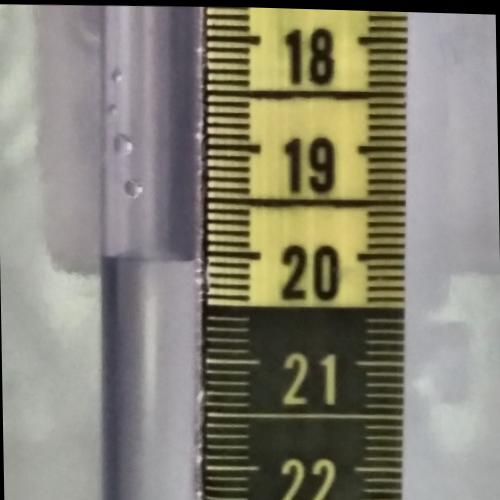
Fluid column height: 20.1 cm